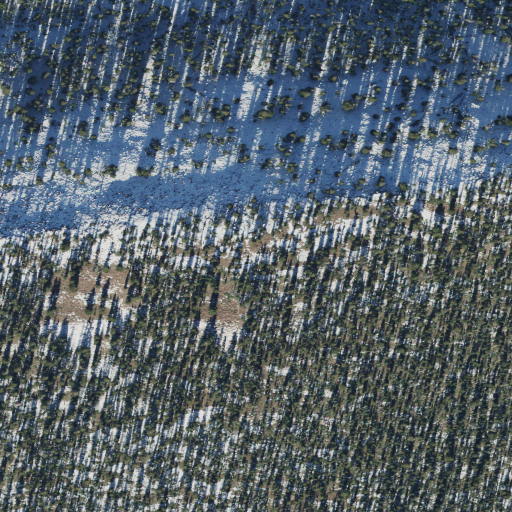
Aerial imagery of mountain in Utah named Paradise Peak containing only evergreen forest